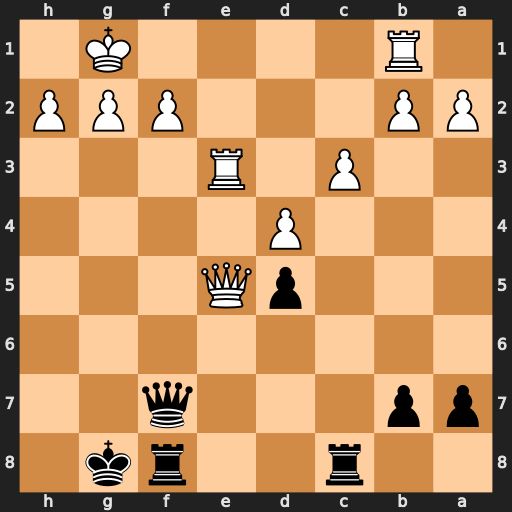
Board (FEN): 2r2rk1/pp3q2/8/3pQ3/3P4/2P1R3/PP3PPP/1R4K1
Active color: b
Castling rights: -
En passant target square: -
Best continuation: Qxf2+ Kh1 Qf1+ Rxf1 Rxf1#